Question: I'm currently doing some research into connection and socket timeout settings but I'm fairly new to this stuff.
As a stab in the dark we are thinking of adding 40 seconds as a connection and sockettimeout when we run json over http calls to another server.
'''
httpConnectionManagerParams.setConnectionTimeout(40000);
httpConnectionManagerParams.setSoTimeout(40000);
'''
But really I don't know about how to understand what the ideal settings or best practices to use are. I would appreciate it if someone could give me some pointers on what to consider when or tips on how to come up with a good gestimate on these settings.
The sort of advice I'm looking for is something like ... 40 seconds is far too long because it might cause another issue.... or ... the higher you set this value the more chance you have of causing another isssue... or 40 seconds is not to high at all... or to work out an ideal figure multiply Y by T
thanks
---
## EDIT
Adding firebug trace of server call.

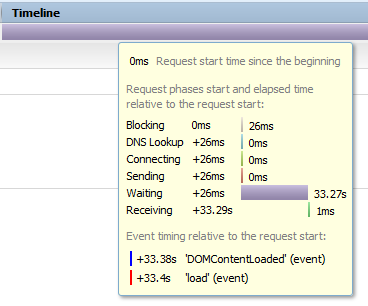
Answer: There's no reason whatsoever why they should be equal. Considering each condition separately, you want to set it high enough that a timeout will indicate a genuine problem rather than just a temporary overload, and low enough that you maintain responsiveness of the application.
As a rule, 40 seconds is far too long for a connect timeout. I would view anything in double figures with suspicion. A server should be able to accept tens or hundreds of connections per second.
Read timeouts are a completely different matter. The 'correct' value, if there is such a thing, depends entirely on the average service time for the request and on its variance. As a starting point, you might want to set it to double the expected service time, or the average service time plus two or three standard deviations, depending entirely on your service level requirements and the performance of your server and its variance. There is no hard and fast rule about this. Many contractual service level agreements (SLAs) specify a 'normal' response time of two seconds, which may inform your deliberations. But it's your decision.